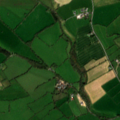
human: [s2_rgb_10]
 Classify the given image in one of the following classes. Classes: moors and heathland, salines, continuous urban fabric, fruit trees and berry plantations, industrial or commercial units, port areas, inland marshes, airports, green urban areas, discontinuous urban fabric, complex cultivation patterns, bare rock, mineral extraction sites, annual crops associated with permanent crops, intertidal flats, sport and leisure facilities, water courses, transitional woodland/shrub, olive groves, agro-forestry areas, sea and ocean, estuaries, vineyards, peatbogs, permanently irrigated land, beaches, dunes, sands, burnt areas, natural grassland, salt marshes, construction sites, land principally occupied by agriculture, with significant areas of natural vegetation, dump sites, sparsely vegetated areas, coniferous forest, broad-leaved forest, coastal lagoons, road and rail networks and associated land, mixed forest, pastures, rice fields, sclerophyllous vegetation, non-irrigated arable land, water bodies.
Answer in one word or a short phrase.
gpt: non-irrigated arable land, pastures